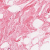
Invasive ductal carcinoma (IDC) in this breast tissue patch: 0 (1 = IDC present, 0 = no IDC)